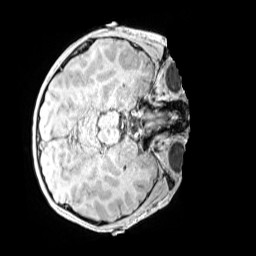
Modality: MP2RAGE
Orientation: axial
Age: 10
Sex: male
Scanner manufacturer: siemens
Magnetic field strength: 3 T
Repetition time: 4 s
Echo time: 0.00299 s